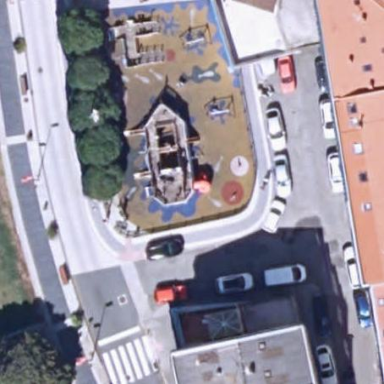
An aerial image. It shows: Playground area for leisure land.